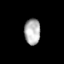
Tissue: skin
Cell type: Epithelial cells
Senescence score: 0.9283
Nuclear area (px): 401
Mean DAPI intensity: 179.628